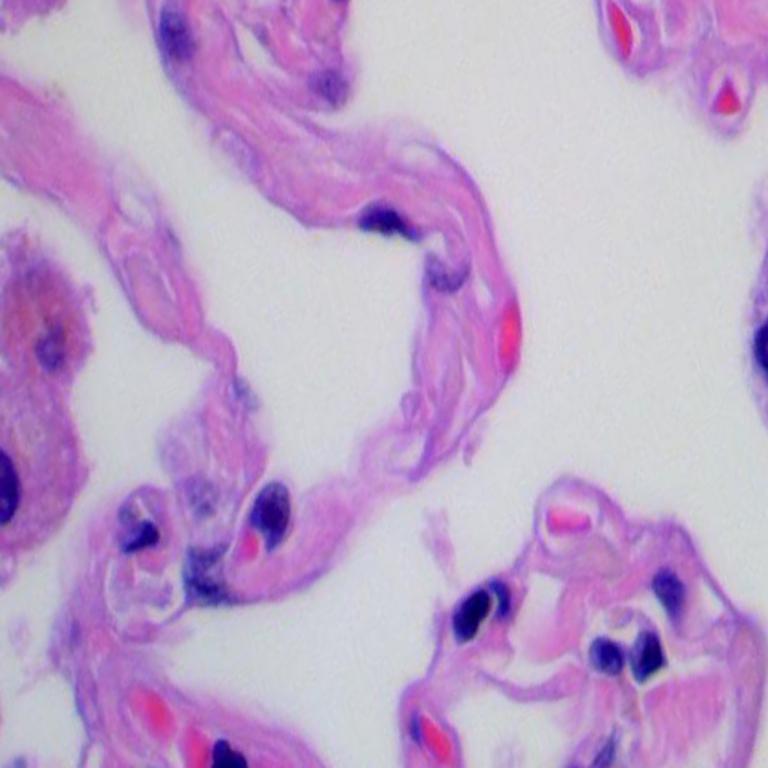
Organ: lung
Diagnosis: benign